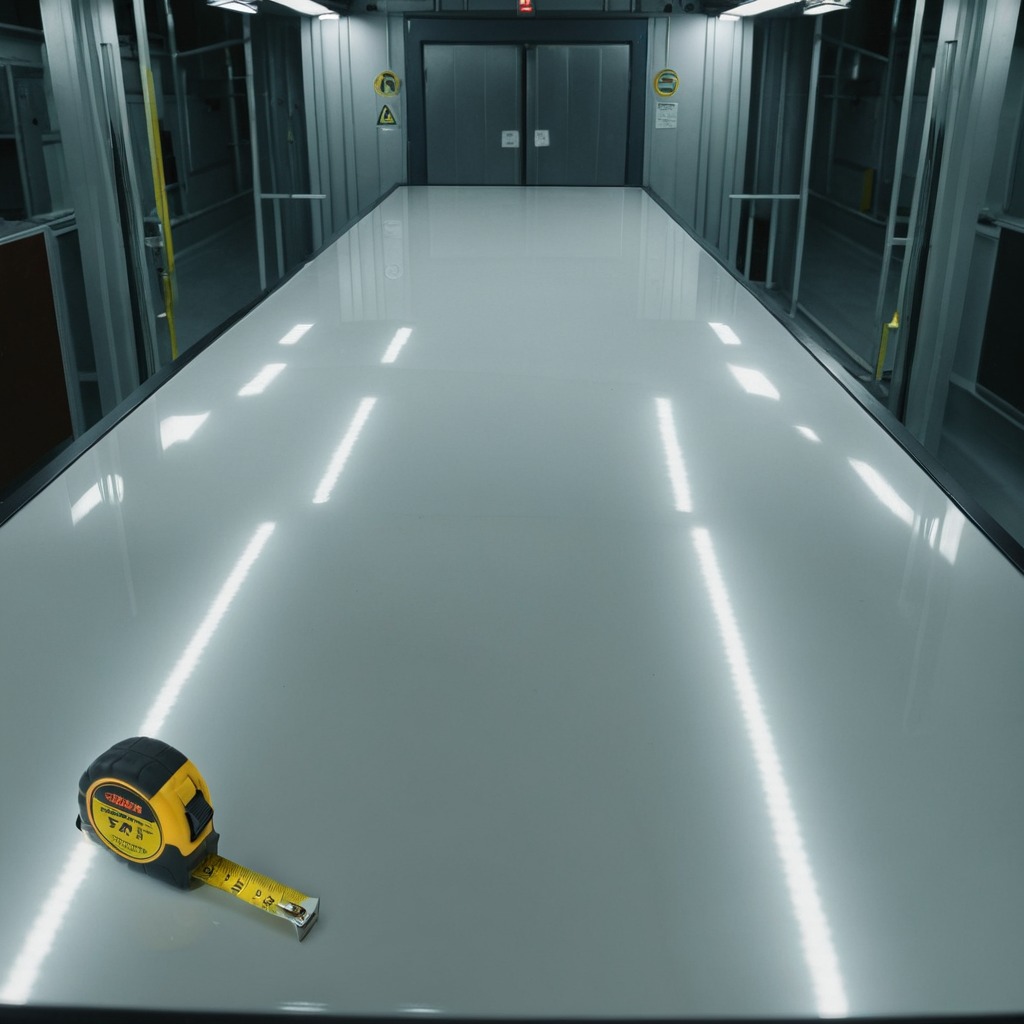
A measuring tape is lying on the high-gloss table in the ship maintenance bay.